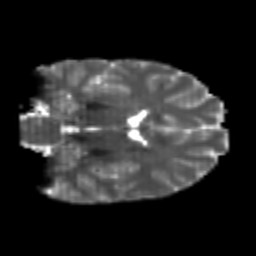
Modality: T2w
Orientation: coronal
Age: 21
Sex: female
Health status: healthy
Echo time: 0.074 s